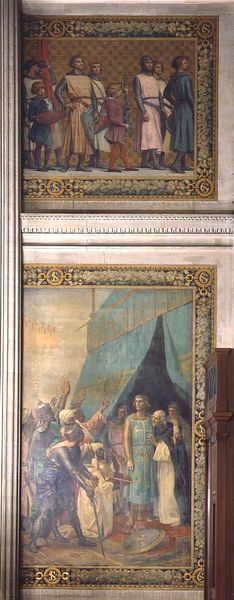
Titel: Saint Louis prisonné en Palestine, Der heilige Ludwig in der Gefangenschaft in Palestina
Künstler: Alexandre Cabanel
Standort: Paris
Institution: Panthéon
Schlagwörter: blau, gemälde, gruppe, himmel, mann, umhang, gelb, menschen, ocker, ausschnitt, braun, frankreich, hintergrund, männer, säule, türkis, gürtel, rot, gesellschaft, hochformat, leute, malerei, ornament, wand, geschichte, historie, rahmen, goldrahmen, vorhang, felder, kirche, sonne, geistlicher, gewand, gold, kind, personen, rosa, kinder, reiter, bilder, schrank, rahmung, man, zwei, fahne, zug, tag, rand, französisch, kaiser, könig, dekoration, detail, schmal, ornamente, verzierung, wandgemälde, wandmalerei, streifen, stuck, foto, fotografie, photographie, schild, greis, kreuz, rechteck, schilder, schwert, waffen, waffe, helm, geschenk, mosaik, ritter, rüstung, altar, photo, verziert, fragment, fries, sims, gesims, christlich, mittelalter, historienmalerei, klerus, empfang, prinz, historiengemälde, baldachin, kreuzzug, strumpfhosen, fresko, wandbild, szenen, quadrat, menschenzug, goldgrund, zelt, freis, tabernakel, tafeln, flügelaltar, passion, stationen, altarflügel, wappenschild, knappe, knappen, episode, konstantin, barockrahmen, strumphhosen